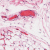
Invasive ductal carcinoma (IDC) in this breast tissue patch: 0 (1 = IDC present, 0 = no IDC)